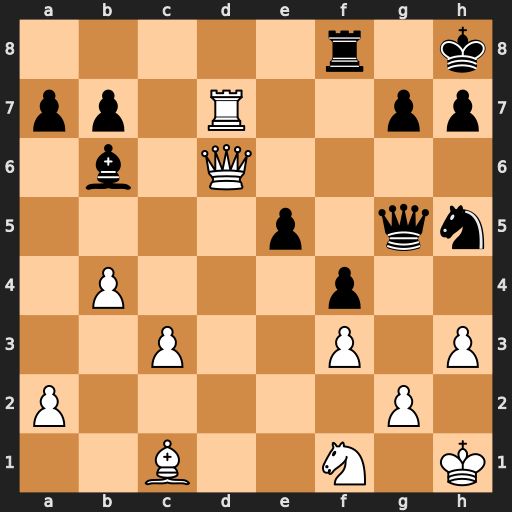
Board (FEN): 5r1k/pp1R2pp/1b1Q4/4p1qn/1P3p2/2P2P1P/P5P1/2B2N1K
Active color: w
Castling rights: -
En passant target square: -
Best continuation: Qxf8#